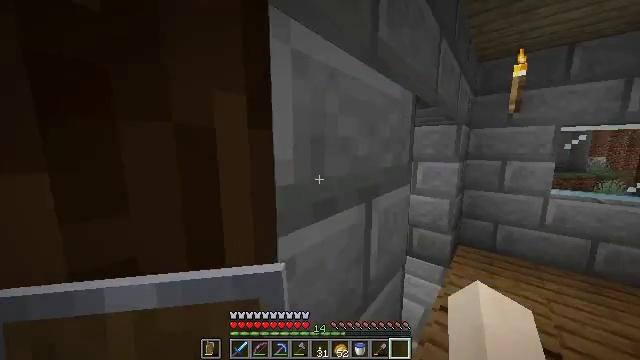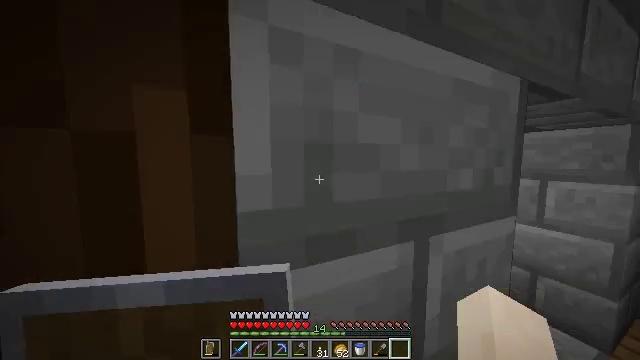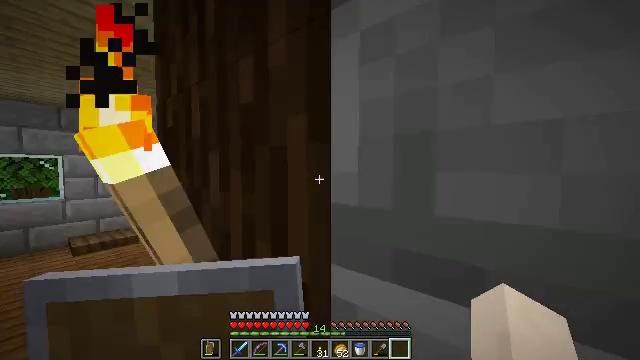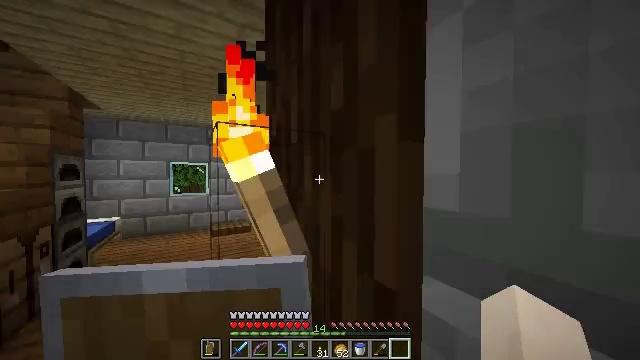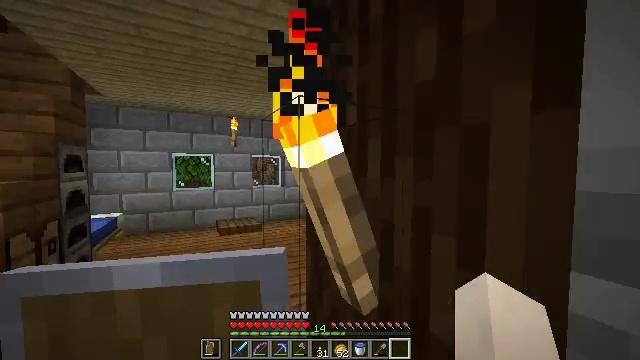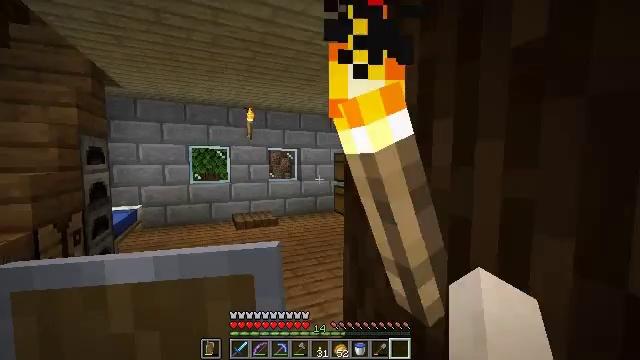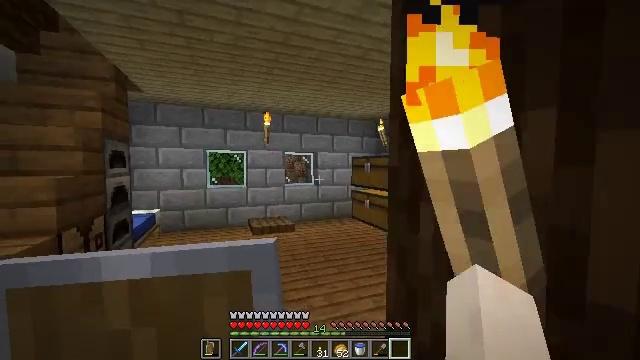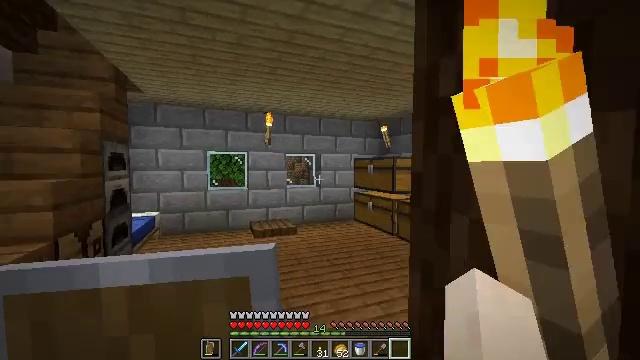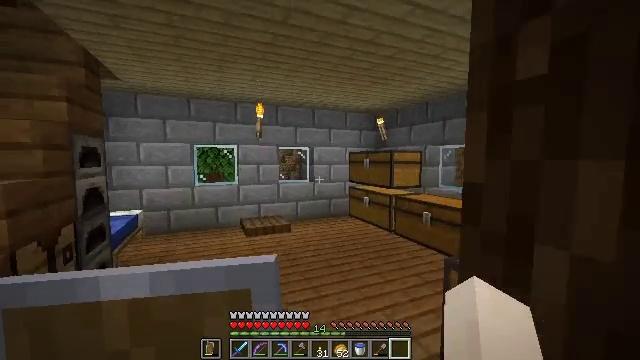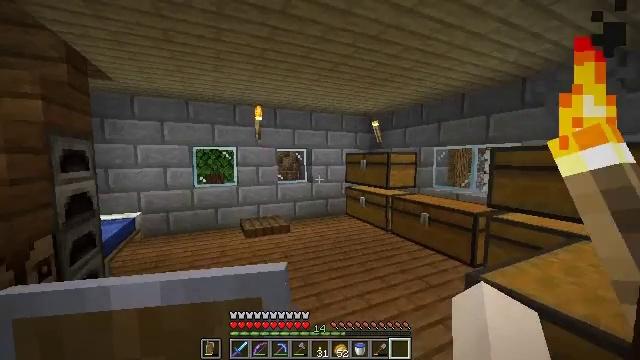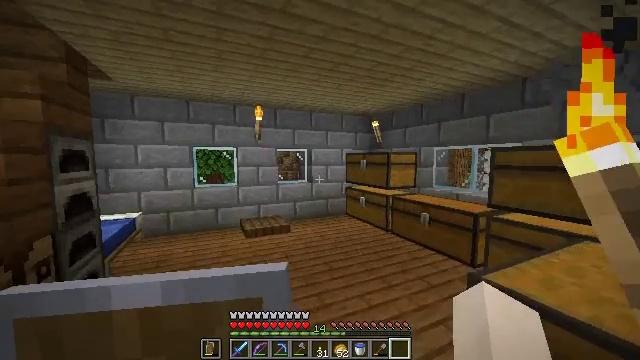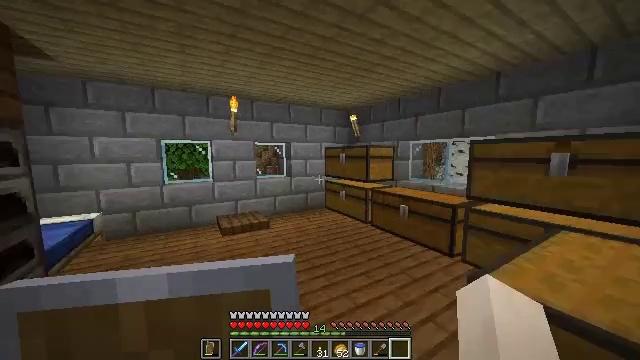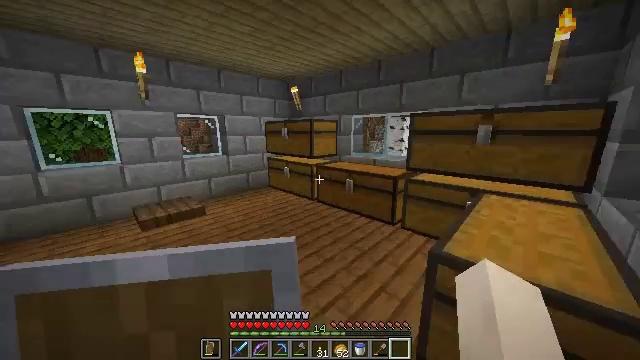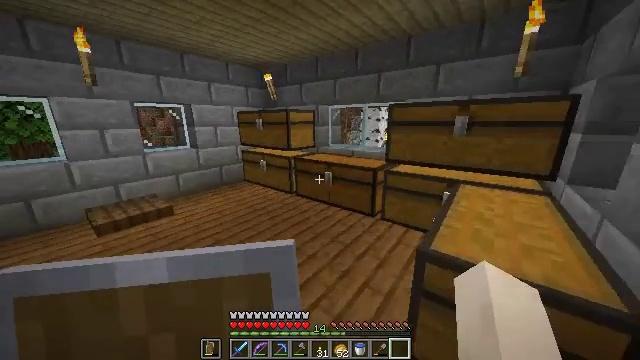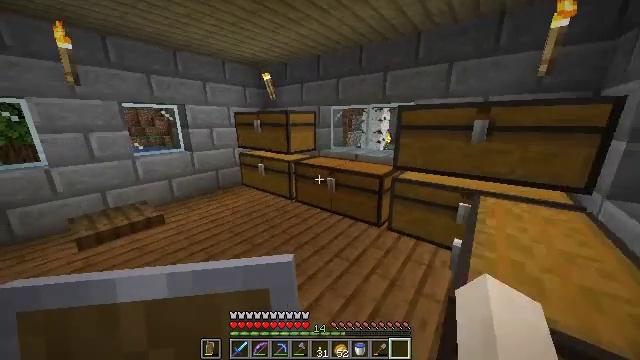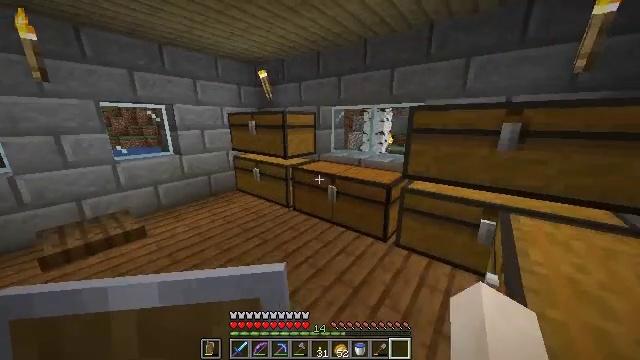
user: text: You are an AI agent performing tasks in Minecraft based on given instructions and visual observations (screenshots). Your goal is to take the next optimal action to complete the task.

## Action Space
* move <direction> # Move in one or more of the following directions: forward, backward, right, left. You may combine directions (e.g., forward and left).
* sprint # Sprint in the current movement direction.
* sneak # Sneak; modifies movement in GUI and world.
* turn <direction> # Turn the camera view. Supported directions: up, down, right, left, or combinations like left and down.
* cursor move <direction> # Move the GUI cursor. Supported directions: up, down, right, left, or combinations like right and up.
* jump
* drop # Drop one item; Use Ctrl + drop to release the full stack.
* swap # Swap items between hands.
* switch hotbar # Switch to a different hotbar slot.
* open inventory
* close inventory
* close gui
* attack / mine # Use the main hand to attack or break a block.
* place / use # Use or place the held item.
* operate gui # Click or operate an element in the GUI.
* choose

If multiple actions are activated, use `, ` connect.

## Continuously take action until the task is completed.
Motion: motion action
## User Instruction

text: Place melon slices in the grid to craft a melon.
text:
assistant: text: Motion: move forward and move right, turn left and up
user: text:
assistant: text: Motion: move left, turn left and up
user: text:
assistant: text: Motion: move left, turn left
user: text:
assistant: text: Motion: move forward and move left, turn left and down
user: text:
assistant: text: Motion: move forward and move left, turn left and down
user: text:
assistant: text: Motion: move forward and move left, turn left and up
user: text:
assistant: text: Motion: move forward, sprint
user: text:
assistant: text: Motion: move forward, sprint, turn right and down
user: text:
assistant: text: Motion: move forward, turn right
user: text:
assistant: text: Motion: move forward
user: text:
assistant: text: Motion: move forward, turn right and down
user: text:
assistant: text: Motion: move forward, turn right and down
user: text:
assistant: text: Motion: move forward, turn right and down
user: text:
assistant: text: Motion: move forward
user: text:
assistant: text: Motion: move forward
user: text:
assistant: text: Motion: move forward
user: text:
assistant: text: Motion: move forward, turn right and down
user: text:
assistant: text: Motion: move forward, turn down
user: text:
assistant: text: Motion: move forward, use / place
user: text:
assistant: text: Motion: use / place
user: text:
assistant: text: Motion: no_op
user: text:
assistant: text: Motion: no_op
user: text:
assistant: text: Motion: no_op
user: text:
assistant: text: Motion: open gui
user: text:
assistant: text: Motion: no_op
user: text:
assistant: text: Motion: no_op
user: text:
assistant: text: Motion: cursor move up
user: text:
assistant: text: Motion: sneak, cursor move left and up
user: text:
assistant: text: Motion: sneak, cursor move left and up
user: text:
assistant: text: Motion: sneak, cursor move up